Field crop: maize
Growth stage: 2
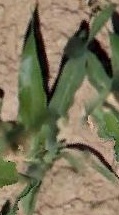
Species: maize